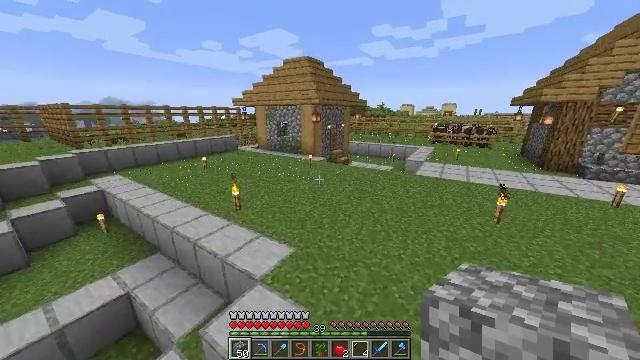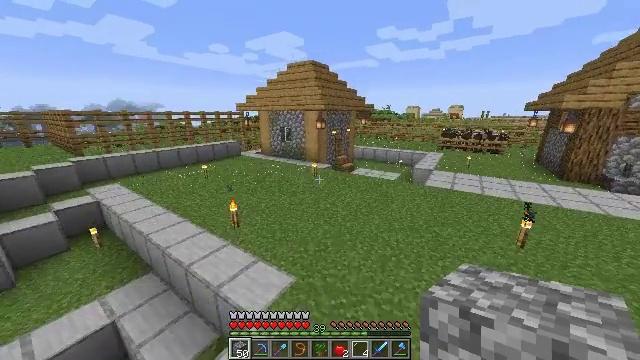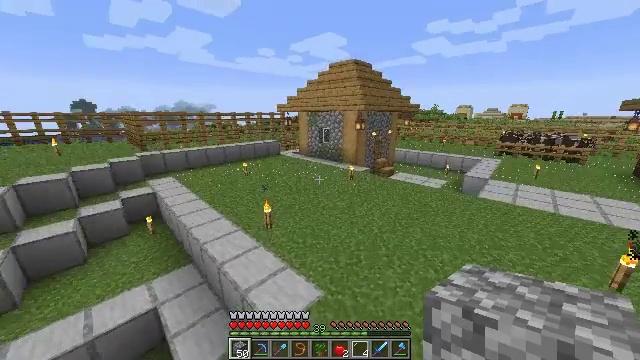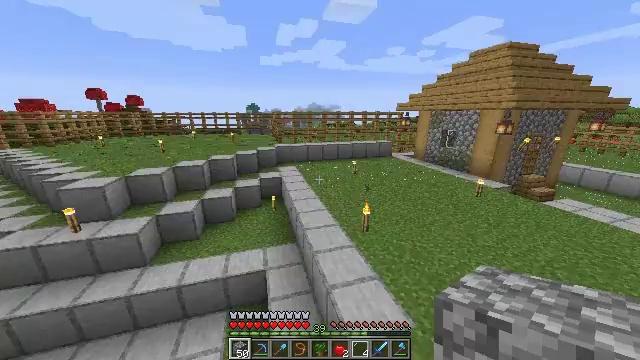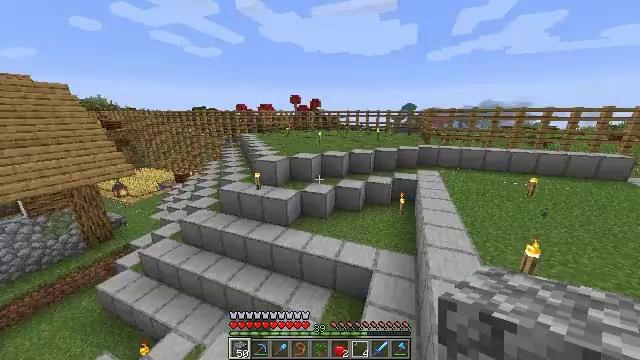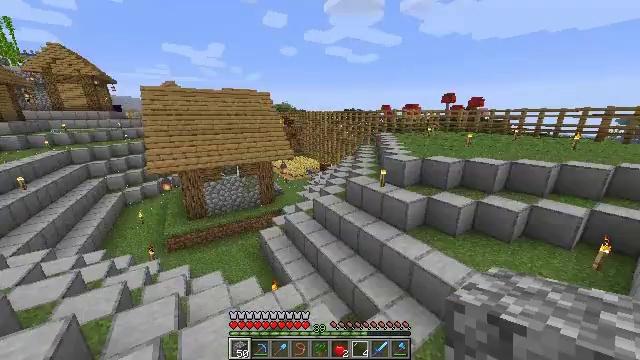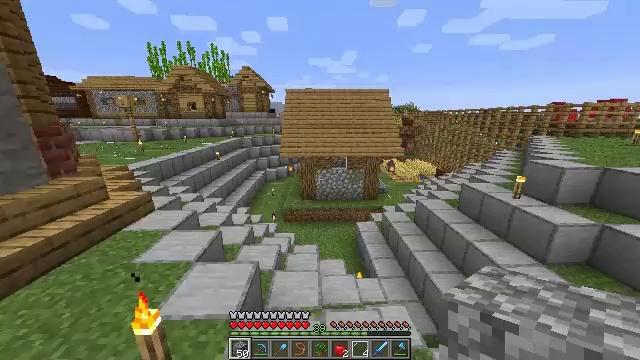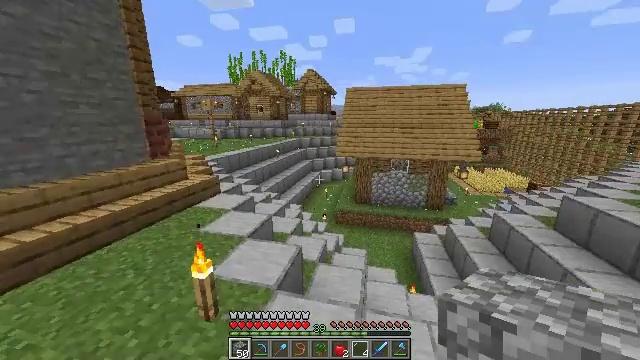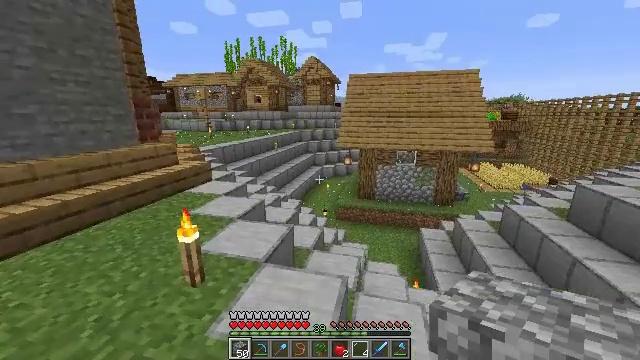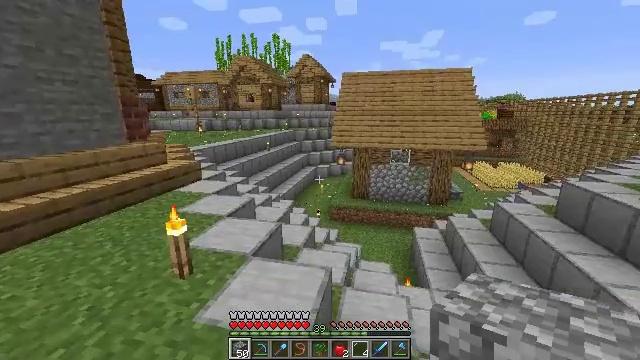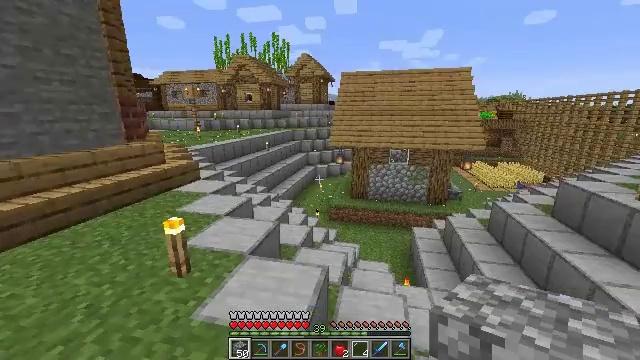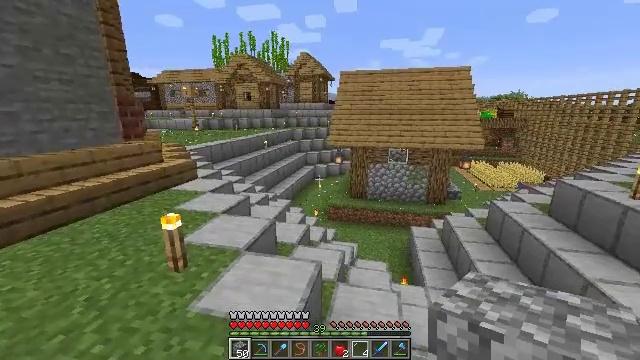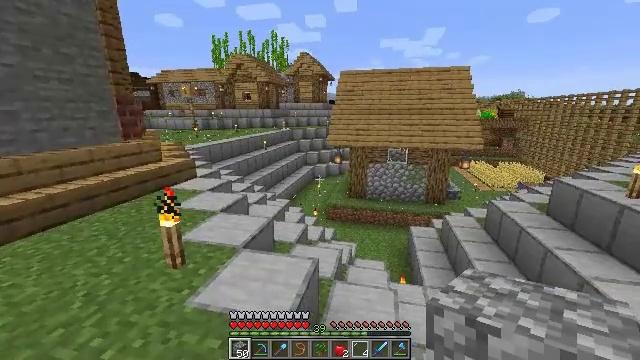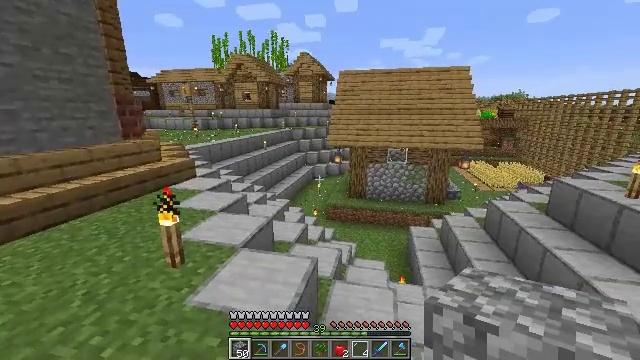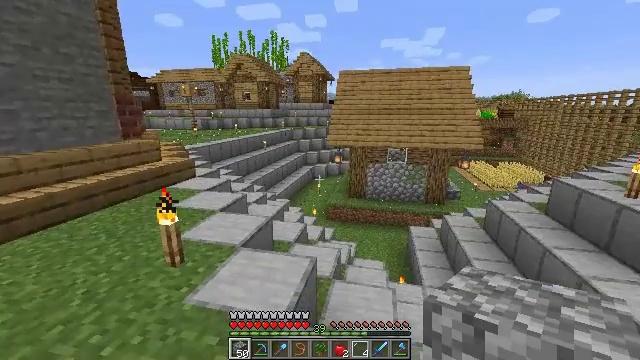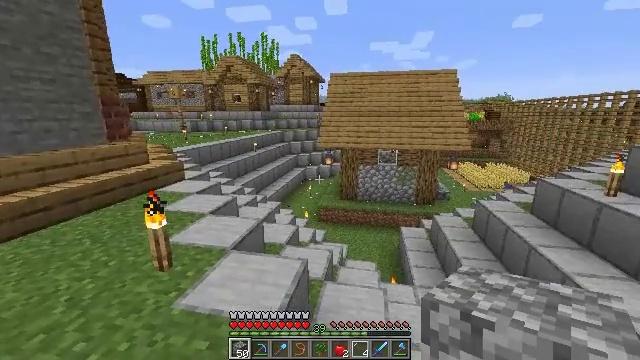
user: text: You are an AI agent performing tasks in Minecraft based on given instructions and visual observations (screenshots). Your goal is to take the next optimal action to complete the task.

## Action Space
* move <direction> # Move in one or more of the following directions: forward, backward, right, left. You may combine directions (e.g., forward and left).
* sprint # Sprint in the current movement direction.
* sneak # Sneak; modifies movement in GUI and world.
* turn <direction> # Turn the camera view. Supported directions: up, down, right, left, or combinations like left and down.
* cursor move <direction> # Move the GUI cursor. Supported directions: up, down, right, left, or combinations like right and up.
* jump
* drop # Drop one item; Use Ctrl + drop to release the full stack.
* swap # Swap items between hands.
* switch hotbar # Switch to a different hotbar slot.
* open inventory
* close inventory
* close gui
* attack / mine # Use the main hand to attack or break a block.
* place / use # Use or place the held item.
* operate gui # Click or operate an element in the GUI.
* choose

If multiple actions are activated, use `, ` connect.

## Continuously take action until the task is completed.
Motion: motion action
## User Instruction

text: Collect mossy cobblestone from a structure.
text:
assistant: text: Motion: move forward, turn left, jump
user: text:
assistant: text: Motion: move forward, turn left, jump
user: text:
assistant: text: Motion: move forward and move right, turn left, jump
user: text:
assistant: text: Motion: move forward and move right, turn left, jump
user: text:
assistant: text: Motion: move forward and move right, turn left, jump
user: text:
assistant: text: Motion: move right, turn left
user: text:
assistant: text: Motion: move right, turn left and up
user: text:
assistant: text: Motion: no_op
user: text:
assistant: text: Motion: turn right
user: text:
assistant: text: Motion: no_op
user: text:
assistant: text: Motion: no_op
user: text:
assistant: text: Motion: no_op
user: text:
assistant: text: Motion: no_op
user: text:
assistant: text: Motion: no_op
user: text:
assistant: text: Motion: turn right
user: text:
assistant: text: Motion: turn right
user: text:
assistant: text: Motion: turn right
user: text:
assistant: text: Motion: turn right
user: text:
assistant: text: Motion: turn right and down
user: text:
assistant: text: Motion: move forward, turn right
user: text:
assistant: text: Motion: move forward and move right, turn right
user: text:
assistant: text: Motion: move forward and move right
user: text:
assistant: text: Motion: move forward and move right, turn left
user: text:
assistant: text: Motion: turn left
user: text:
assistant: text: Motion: turn left
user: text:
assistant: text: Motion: move forward, turn left
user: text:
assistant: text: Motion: move forward
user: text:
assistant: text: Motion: move forward, turn down
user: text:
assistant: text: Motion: move forward
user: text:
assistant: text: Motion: move forward, turn down